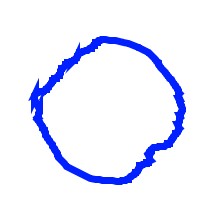
Shape: circle